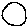
Label: circle